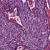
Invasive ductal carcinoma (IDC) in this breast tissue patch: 0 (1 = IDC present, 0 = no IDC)